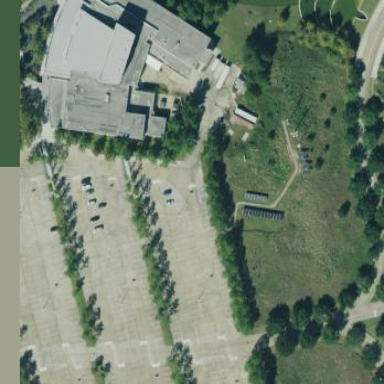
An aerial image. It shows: Parking area.